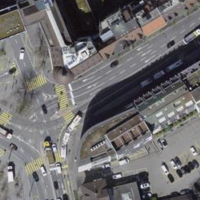
EUNIS habitat code: 54
Species observed at this site:
Corvus corone
Podiceps cristatus
Parnassia palustris
Fulica atra
Anas platyrhynchos
Sturnus vulgaris
Campanula latifolia
Traunsteinera globosa
Aythya fuligula
Passer domesticus
Mareca penelope
Chroicocephalus ridibundus
Cygnus olor
Geranium sanguineum
Gallinula chloropus
Hirundo rustica
Columba livia
Silybum marianum